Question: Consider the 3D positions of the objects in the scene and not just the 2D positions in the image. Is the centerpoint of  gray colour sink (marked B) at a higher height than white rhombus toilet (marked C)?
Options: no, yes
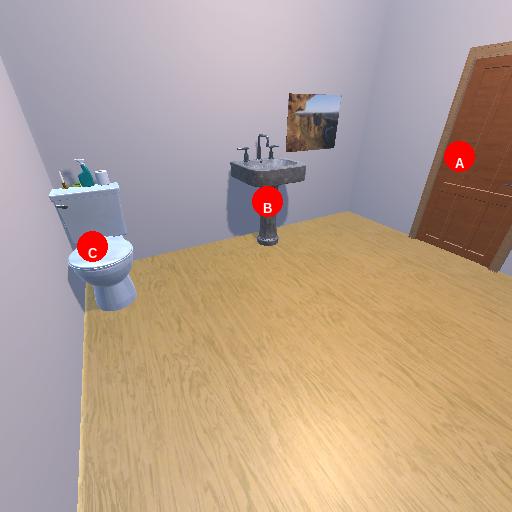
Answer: no